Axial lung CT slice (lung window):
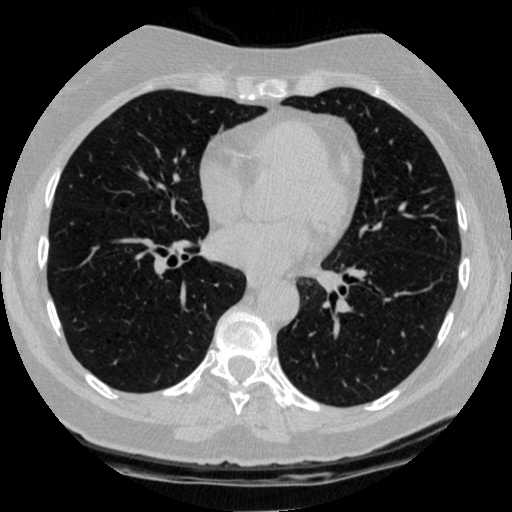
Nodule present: no